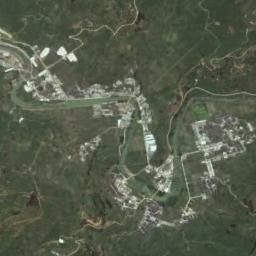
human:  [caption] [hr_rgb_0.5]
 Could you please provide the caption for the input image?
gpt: The green river with a winding bank goes through the residential area in the flat ground covered with vegetation .

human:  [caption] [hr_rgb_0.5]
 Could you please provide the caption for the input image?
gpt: A winding, Light green long river, With green land on both sides, With bustling cities and green mountains .

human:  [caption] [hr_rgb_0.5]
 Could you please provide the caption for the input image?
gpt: The river goes through farmland and houses .

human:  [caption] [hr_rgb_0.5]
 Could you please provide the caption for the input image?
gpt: There are numerous trees around the river .

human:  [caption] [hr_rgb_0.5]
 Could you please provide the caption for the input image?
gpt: There are green meadows and many buildings near the river .